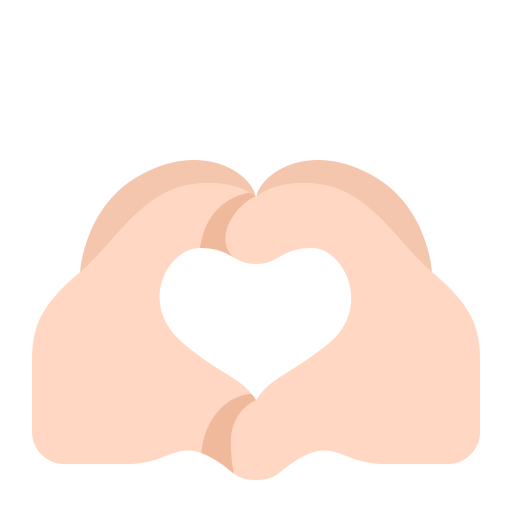
heart hands flat light